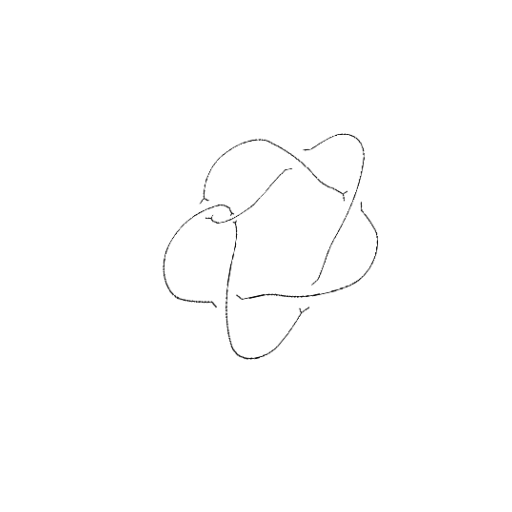
Crossing number: 6